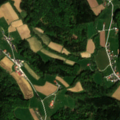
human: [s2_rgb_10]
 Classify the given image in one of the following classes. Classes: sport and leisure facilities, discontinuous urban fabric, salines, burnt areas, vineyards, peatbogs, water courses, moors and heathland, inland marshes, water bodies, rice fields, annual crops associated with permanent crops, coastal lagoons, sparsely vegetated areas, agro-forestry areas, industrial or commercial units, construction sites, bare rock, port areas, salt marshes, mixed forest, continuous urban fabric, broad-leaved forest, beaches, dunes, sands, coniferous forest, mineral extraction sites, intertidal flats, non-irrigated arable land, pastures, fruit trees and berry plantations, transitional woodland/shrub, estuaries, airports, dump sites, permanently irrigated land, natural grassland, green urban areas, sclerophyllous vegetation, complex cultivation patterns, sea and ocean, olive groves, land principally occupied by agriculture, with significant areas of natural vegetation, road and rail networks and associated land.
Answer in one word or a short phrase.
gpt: pastures, complex cultivation patterns, mixed forest